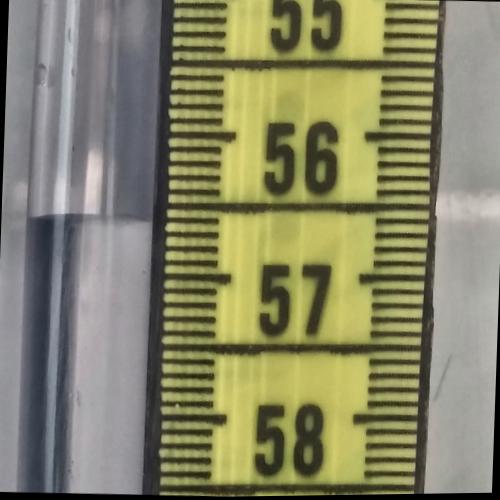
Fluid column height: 56.6 cm